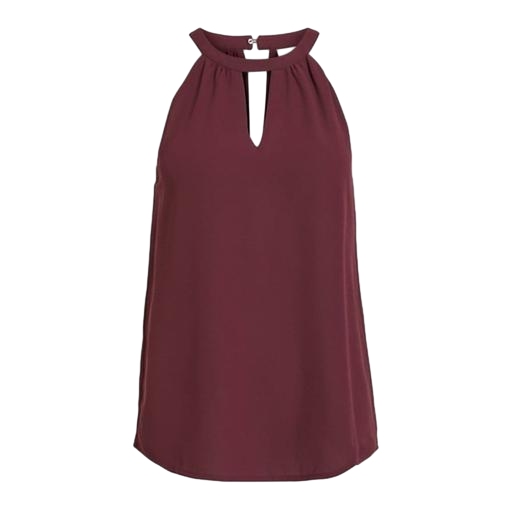
purple mock-neck cutout top only macy, red mock-neck cutout top only macy, sleeveless keyhole shirt, white background